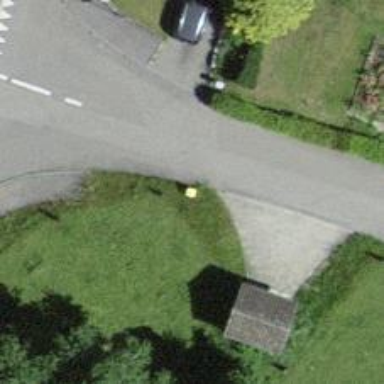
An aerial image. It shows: Post box is visible.